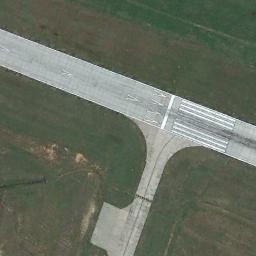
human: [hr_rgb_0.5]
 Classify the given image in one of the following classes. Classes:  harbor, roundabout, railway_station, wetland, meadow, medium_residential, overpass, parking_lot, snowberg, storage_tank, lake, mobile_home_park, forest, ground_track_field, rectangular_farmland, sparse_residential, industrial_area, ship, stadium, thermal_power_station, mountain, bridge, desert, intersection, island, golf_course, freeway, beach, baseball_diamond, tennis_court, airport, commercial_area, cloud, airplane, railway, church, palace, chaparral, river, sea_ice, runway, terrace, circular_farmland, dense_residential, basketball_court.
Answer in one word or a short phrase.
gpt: runway